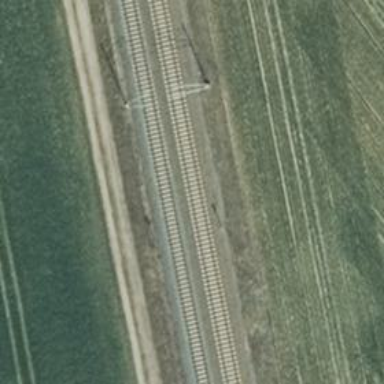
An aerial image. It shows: Railway signal.